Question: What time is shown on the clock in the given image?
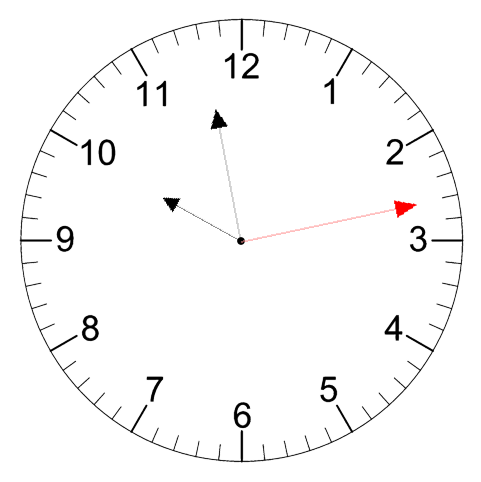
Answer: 09:58:13